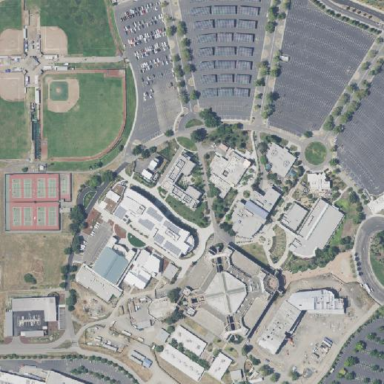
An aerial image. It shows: College.